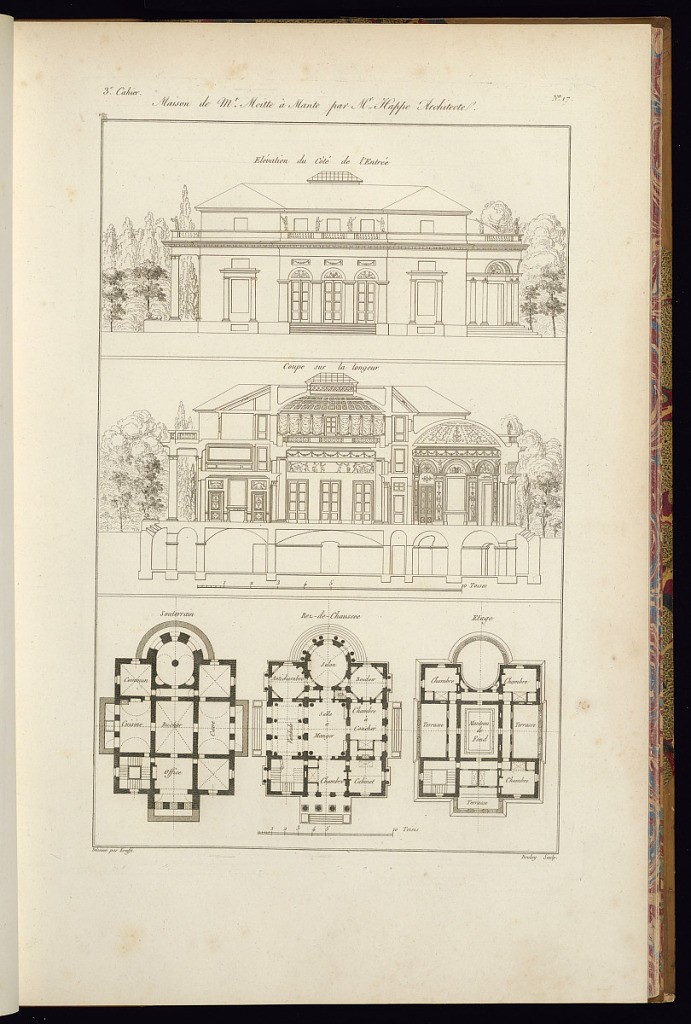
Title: Maison de Mr. Moitte à Mante par Mr. Happe Architect
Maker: Jean-Charles Krafft, French, 1764 - 1833
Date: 1812
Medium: Etching and engraving on paper
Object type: Print
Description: An architectural print illustrating a house with an exterior elevation, a sectional view of the interior, and three floor plans. The house features neoclassical motifs, columns, friezes, domed ceilings, coffering, and decorative paneling. The plate is titled, numbered, and signed.